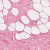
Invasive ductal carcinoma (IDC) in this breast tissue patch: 0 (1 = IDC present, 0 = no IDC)